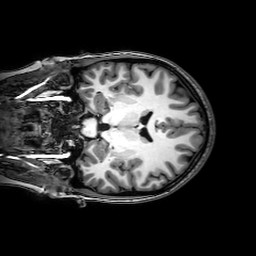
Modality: T1w
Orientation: coronal
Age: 25
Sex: female
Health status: healthy
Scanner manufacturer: philips
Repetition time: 0.008215 s
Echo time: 0.00376 s